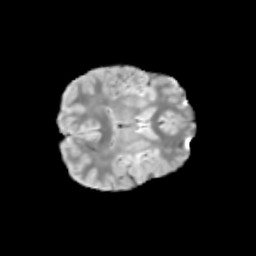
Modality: T2w
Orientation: axial
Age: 11
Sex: male
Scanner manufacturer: siemens
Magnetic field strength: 3 T
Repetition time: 3.8 s
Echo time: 0.07 s